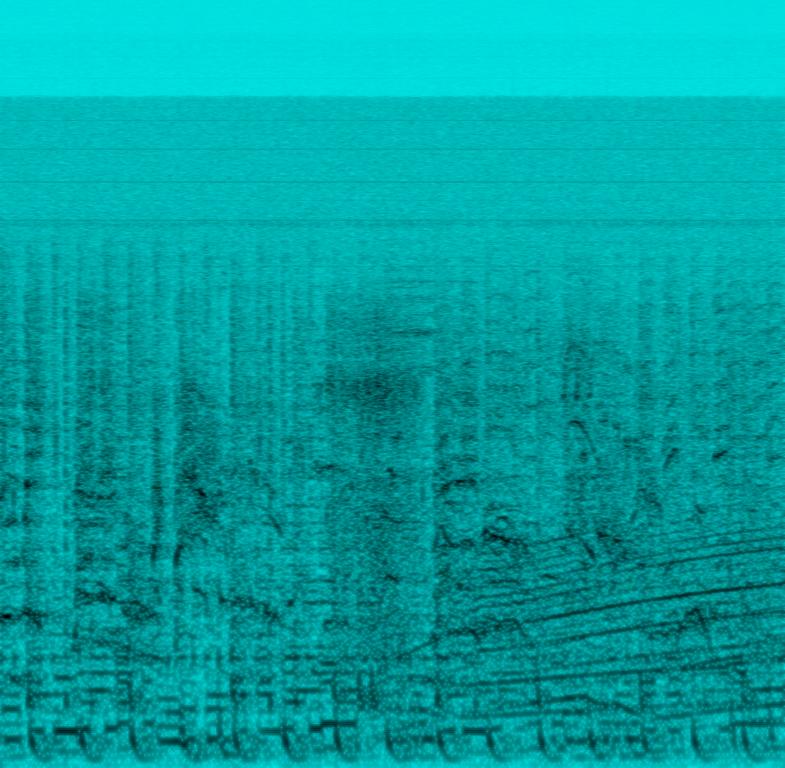
The low quality recording features a song that consists of harmonized children vocals singing over bouncy snare, saxophone solo melody, groovy bass, shimmering open hats and "4 on the floor" kick pattern. There are some laughing, high pitched tire screeches and car engine sound effects in the background. The recording is very noisy and the song is quiet and thin, as it lacks bass frequencies, but it still sounds fun and happy - like something you would hear in TV shows for kids.